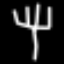
Label: fork